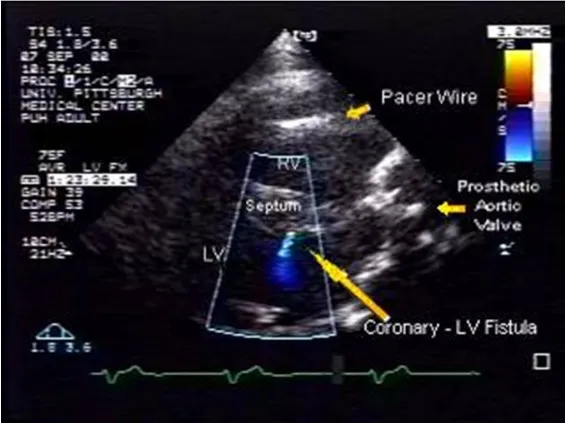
Similar parasternal image showing the predominantly diastolic color flow image component. (RV = right ventricle, LV = left ventricle, LA = left atria).
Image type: radiology (ultrasound)